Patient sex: F
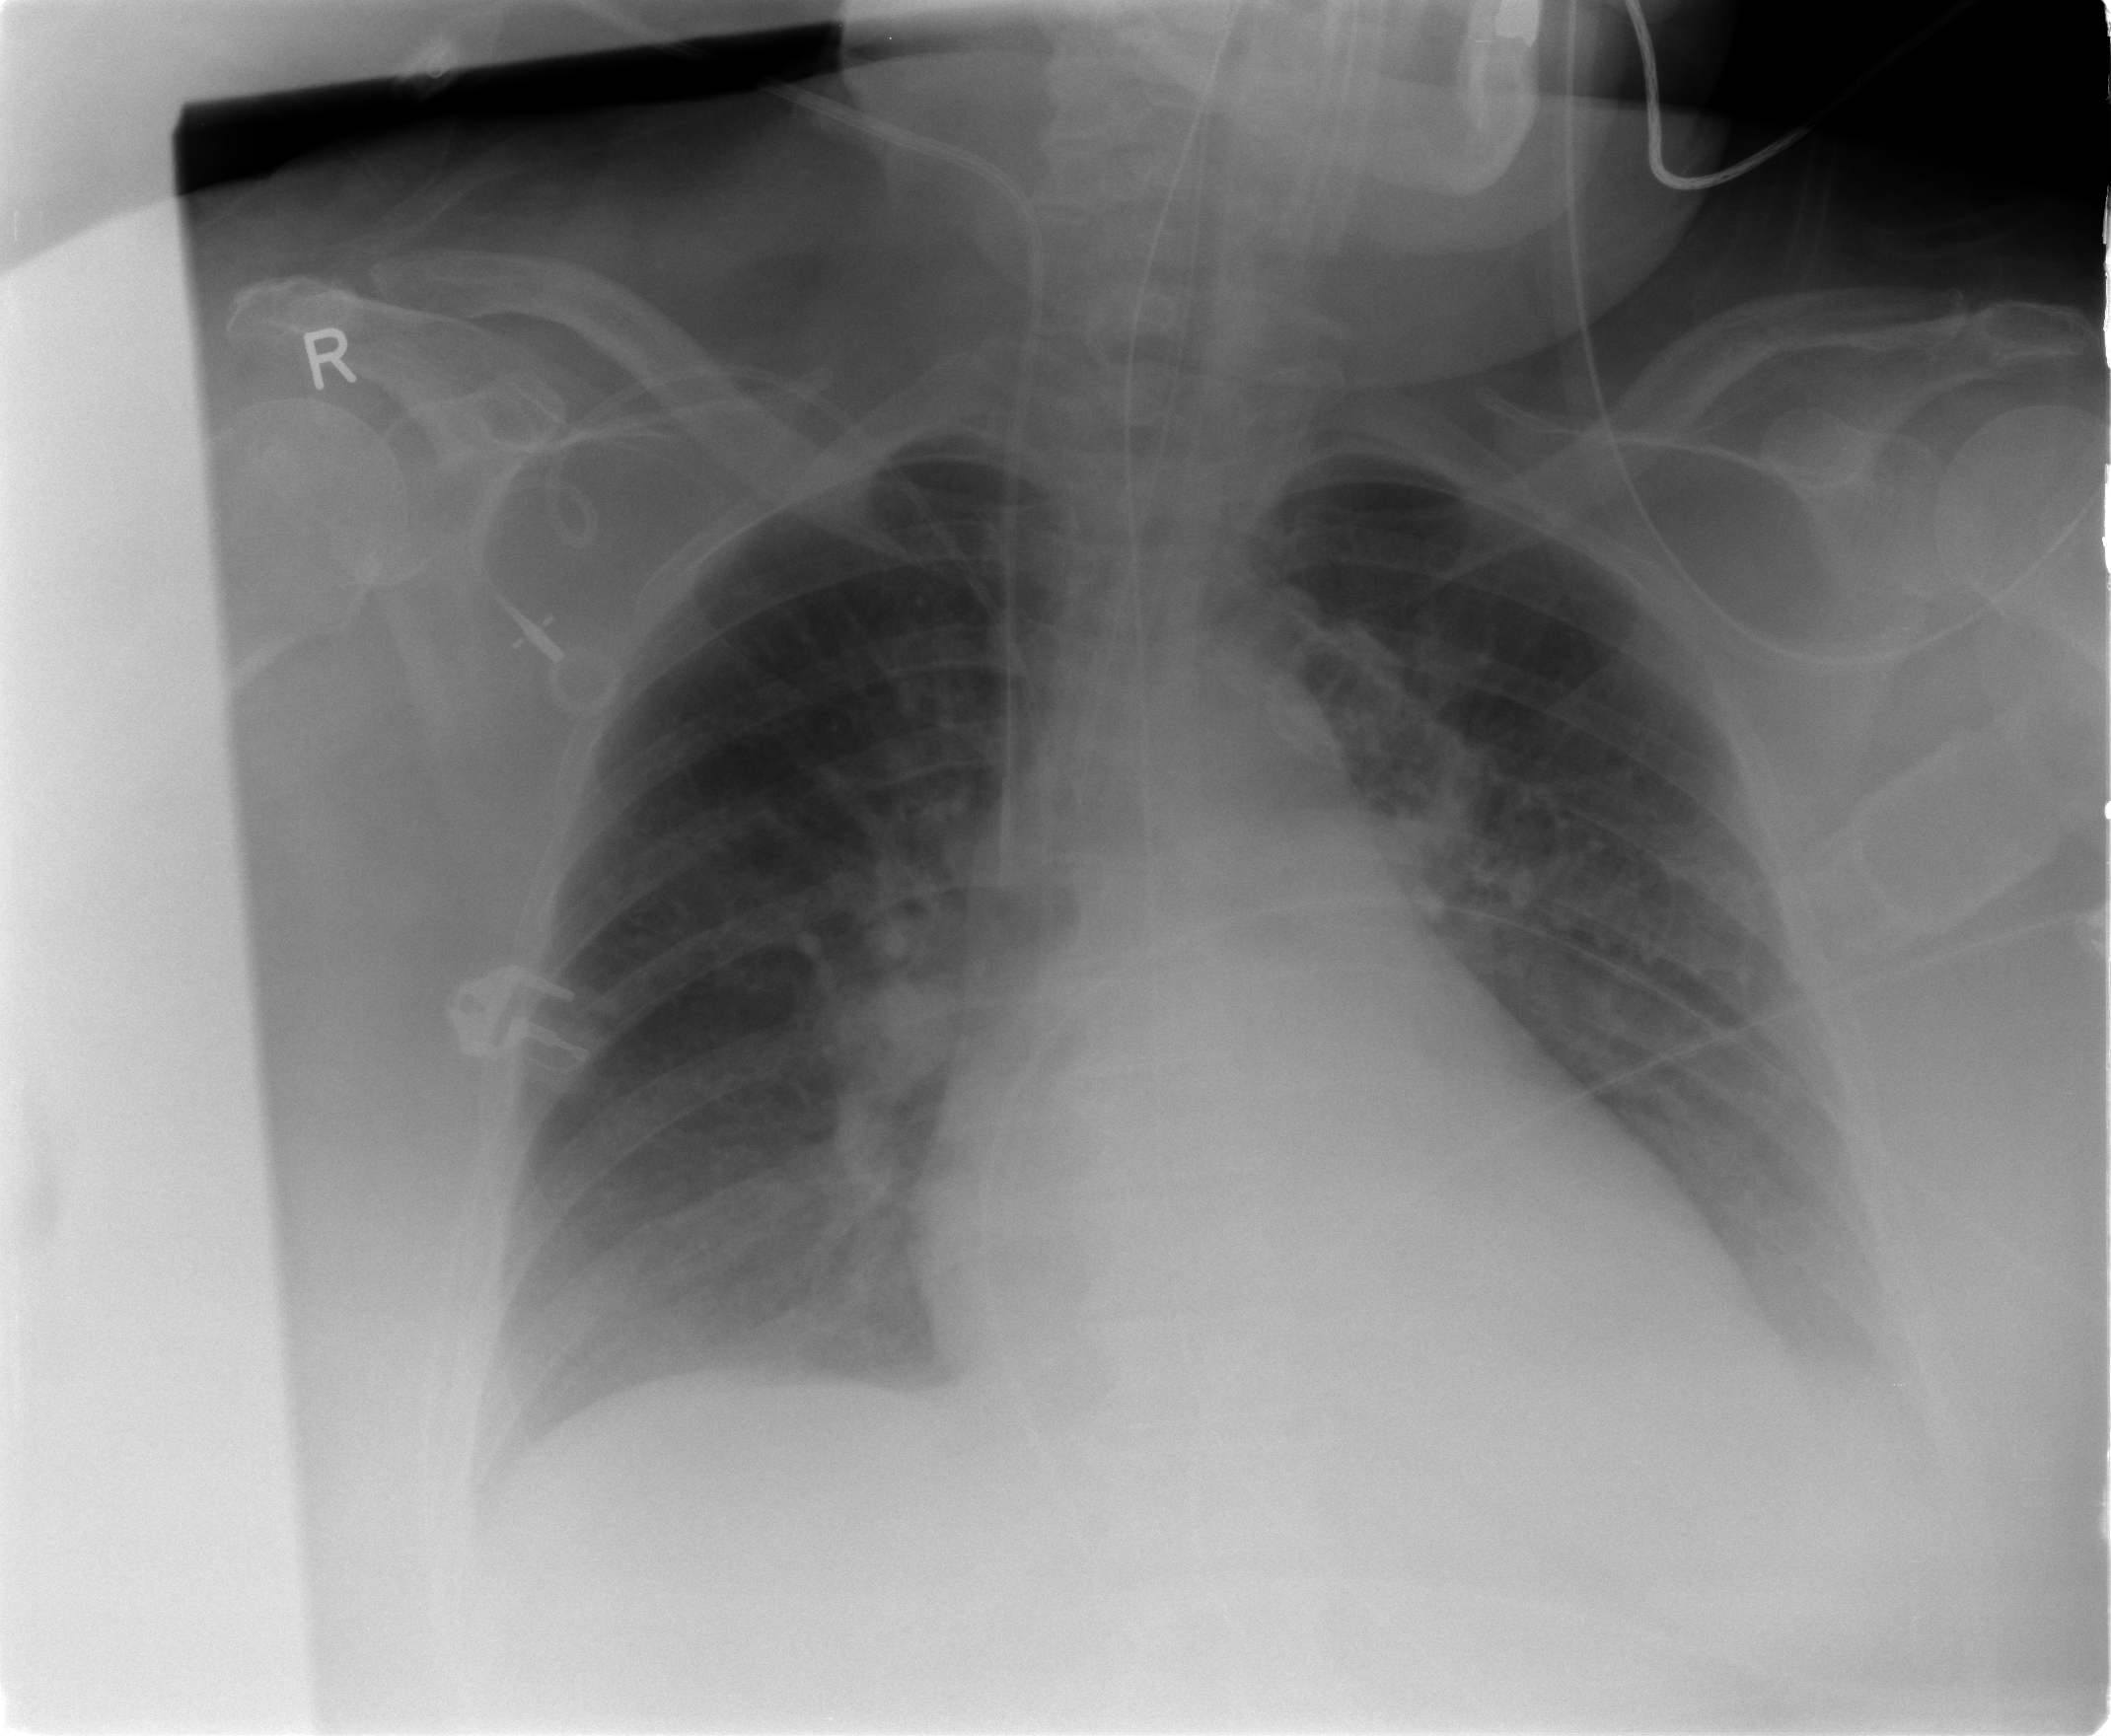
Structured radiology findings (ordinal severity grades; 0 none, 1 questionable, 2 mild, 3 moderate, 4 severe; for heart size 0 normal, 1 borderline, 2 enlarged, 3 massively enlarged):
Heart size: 0
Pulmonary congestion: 0
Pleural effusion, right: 0
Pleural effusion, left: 2
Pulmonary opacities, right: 0
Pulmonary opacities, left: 0
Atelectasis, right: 0
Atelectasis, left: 2